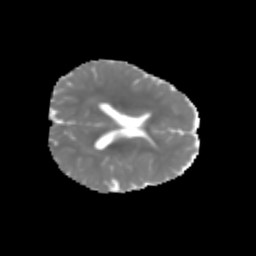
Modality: MD
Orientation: axial
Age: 6
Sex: male
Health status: healthy